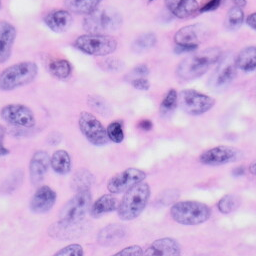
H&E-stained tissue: Skin